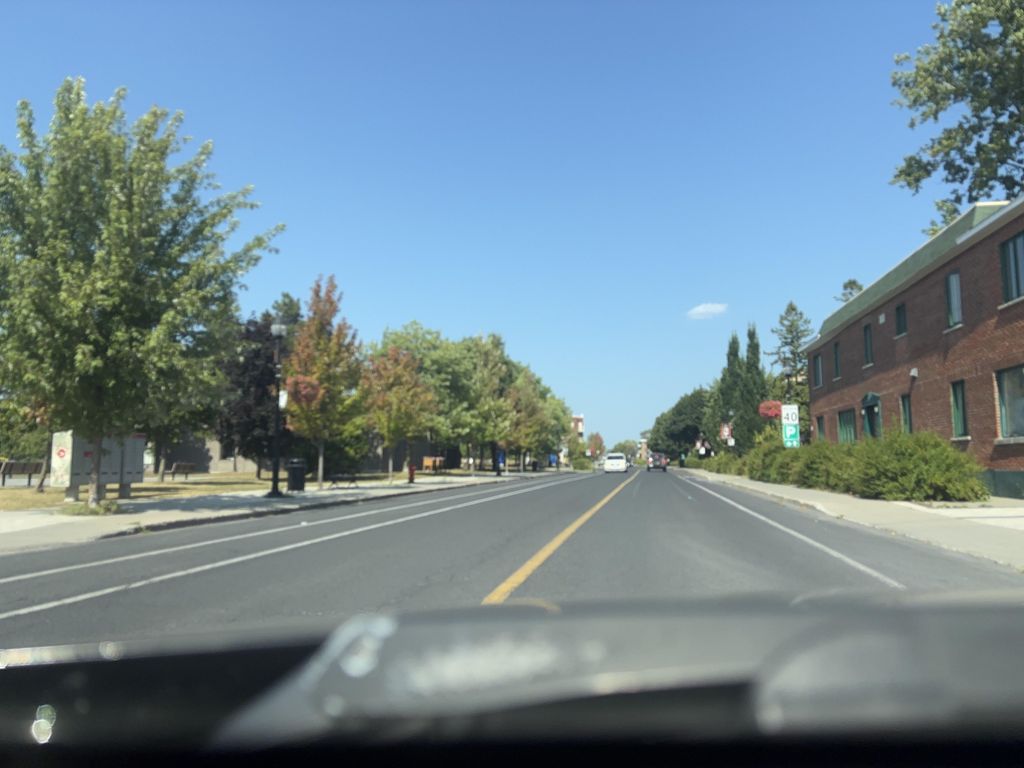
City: montreal